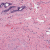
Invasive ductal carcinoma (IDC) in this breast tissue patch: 0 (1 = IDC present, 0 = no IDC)